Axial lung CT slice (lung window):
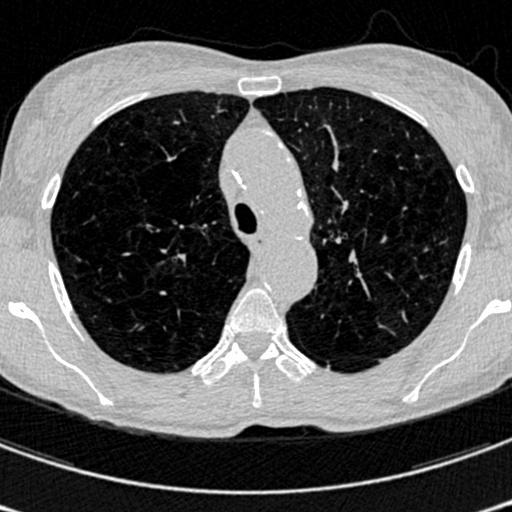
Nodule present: no